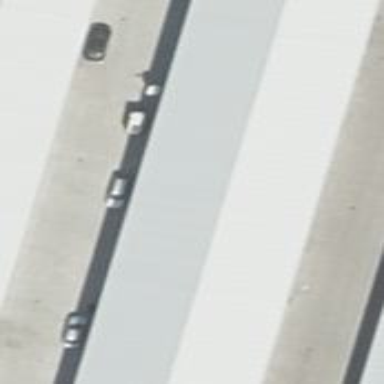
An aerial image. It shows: Flat roofed garages.